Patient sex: F
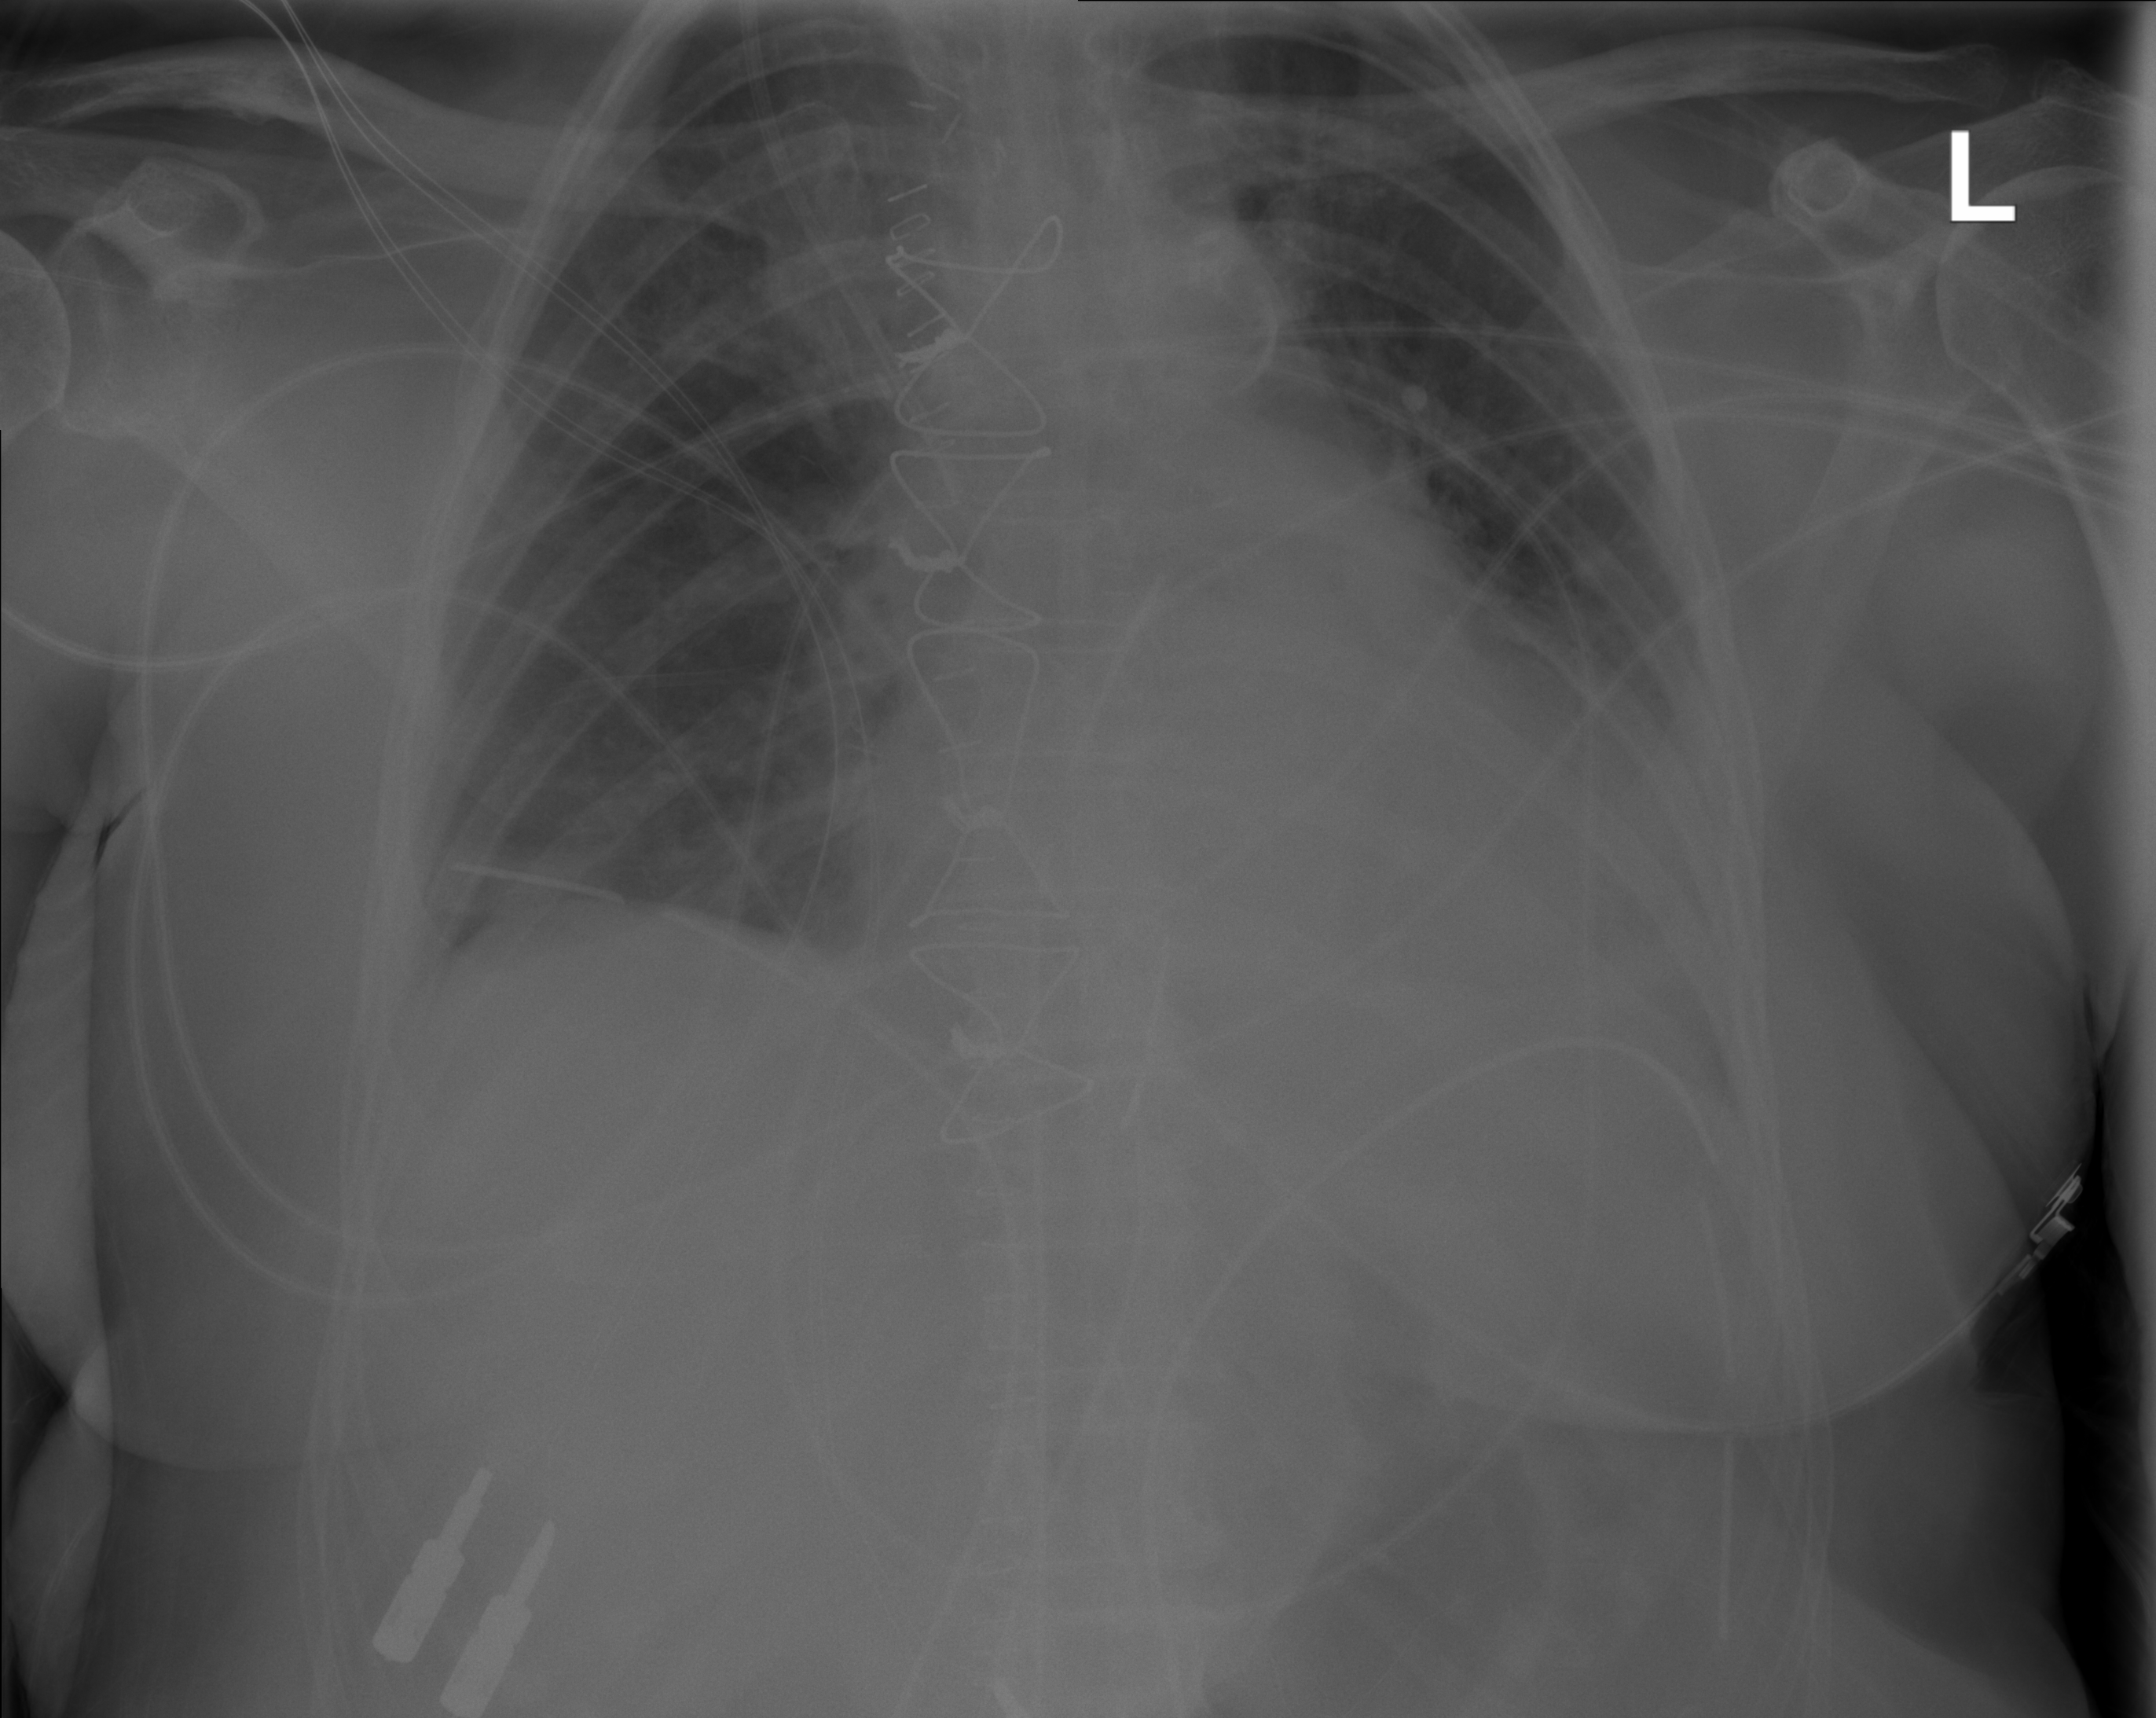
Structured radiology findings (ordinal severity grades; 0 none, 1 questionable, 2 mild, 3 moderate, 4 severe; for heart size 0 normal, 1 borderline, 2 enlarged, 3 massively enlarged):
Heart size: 2
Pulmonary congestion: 0
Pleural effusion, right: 1
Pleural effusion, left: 1
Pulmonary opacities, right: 0
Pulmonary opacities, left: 0
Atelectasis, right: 2
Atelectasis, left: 1